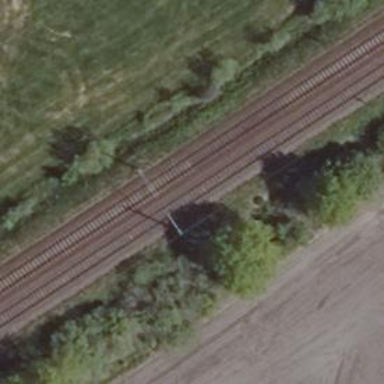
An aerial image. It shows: Milestone along the railway with catenary mast.